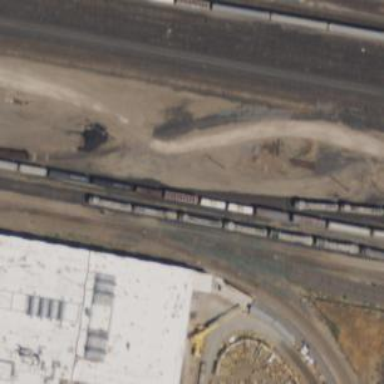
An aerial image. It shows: Railway siding for service.